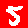
Digit: 5